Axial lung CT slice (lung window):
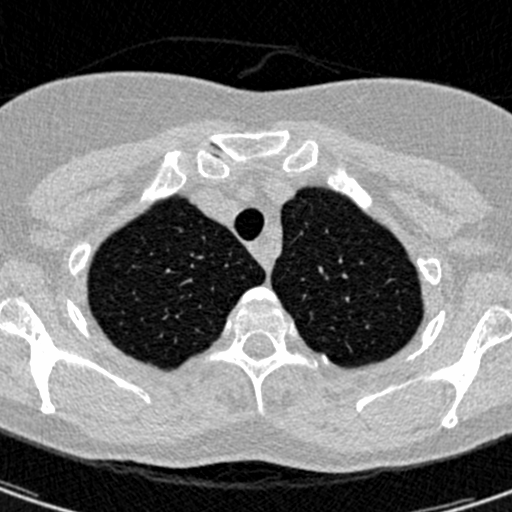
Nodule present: no